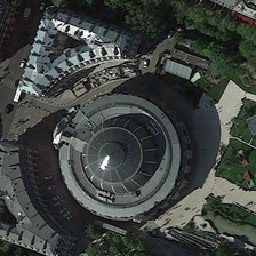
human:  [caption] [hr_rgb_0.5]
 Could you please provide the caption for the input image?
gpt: In the middle of the earth is a church dome.

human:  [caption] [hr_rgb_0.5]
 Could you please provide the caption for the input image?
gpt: In the middle of the land is the dome of a church.

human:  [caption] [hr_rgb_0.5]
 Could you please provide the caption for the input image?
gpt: Church in the center of the land

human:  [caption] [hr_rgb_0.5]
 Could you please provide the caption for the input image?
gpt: There is a church dome in the center of the land.

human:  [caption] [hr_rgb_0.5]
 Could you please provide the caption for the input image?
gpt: In the middle of the land is a dome of a church.